Field crop: tomato
Growth stage: 1
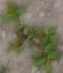
Species: portulaca